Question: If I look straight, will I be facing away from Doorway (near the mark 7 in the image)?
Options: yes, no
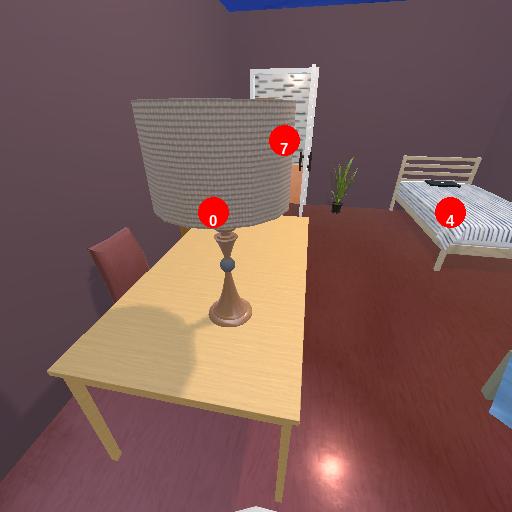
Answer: yes